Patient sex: M
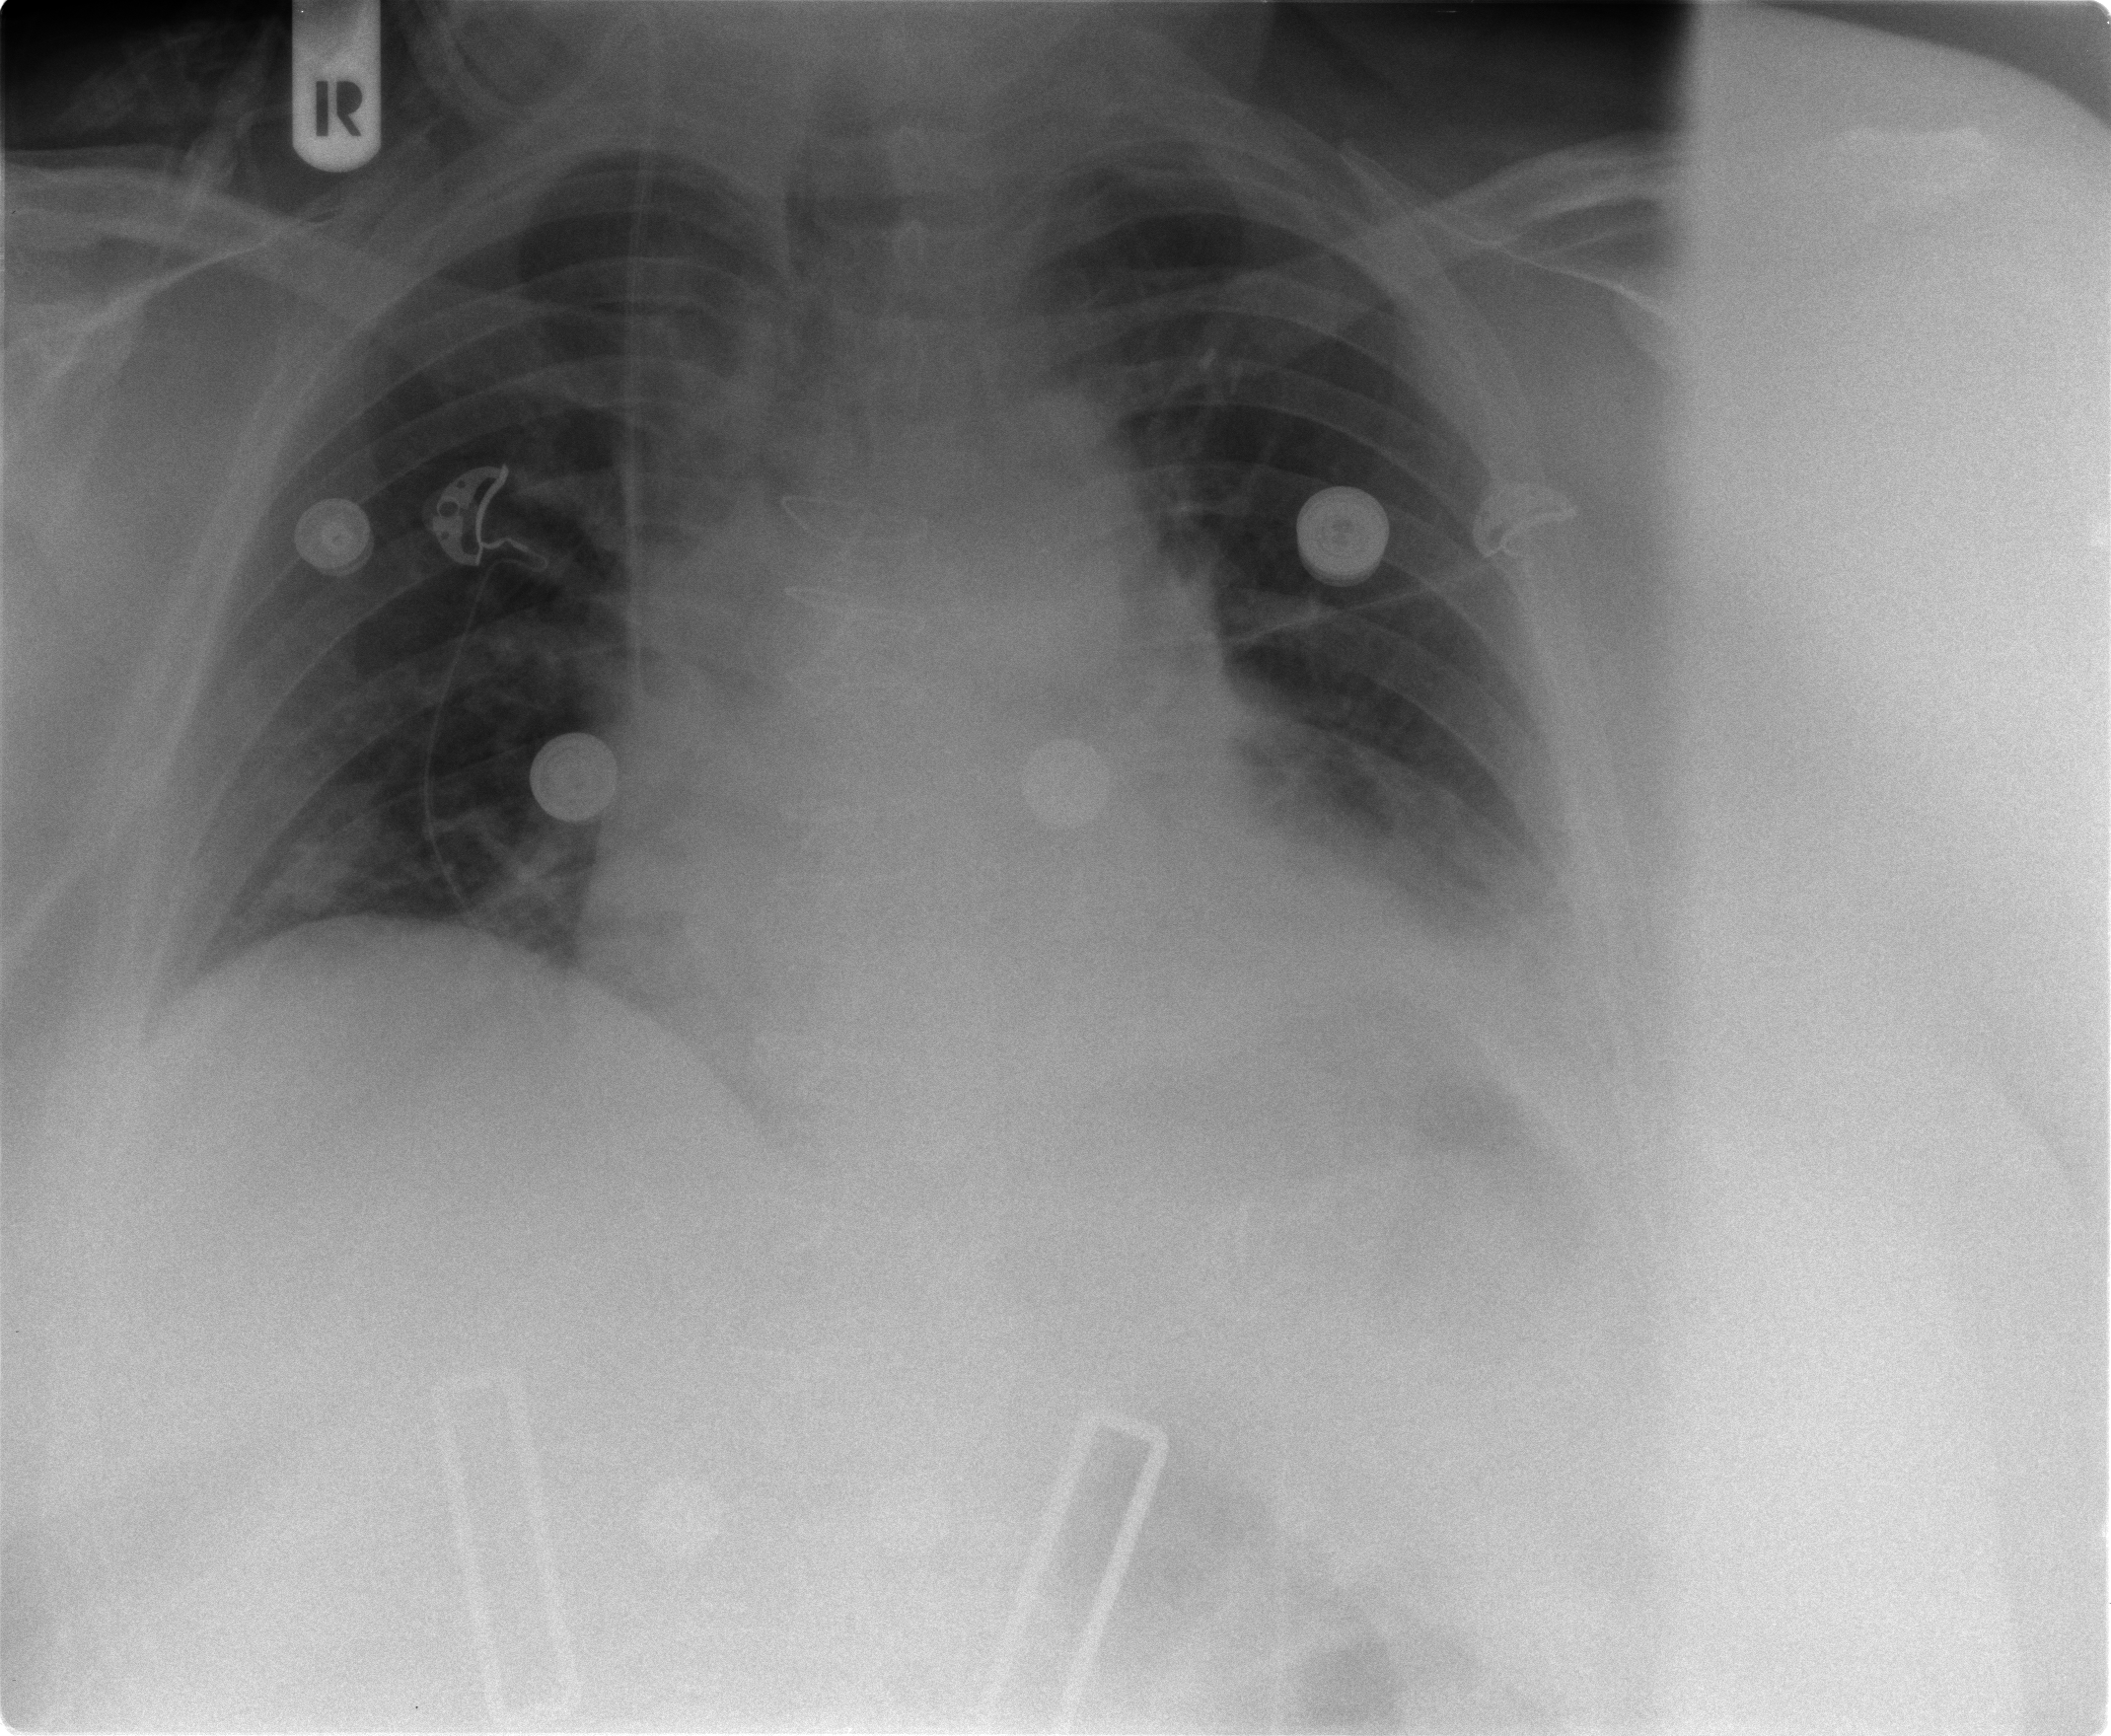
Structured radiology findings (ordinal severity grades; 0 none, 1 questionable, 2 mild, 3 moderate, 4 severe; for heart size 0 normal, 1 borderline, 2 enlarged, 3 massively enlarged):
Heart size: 0
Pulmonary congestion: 0
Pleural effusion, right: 0
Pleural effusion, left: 2
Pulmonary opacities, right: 0
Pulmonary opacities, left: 1
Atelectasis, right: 1
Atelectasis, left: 2